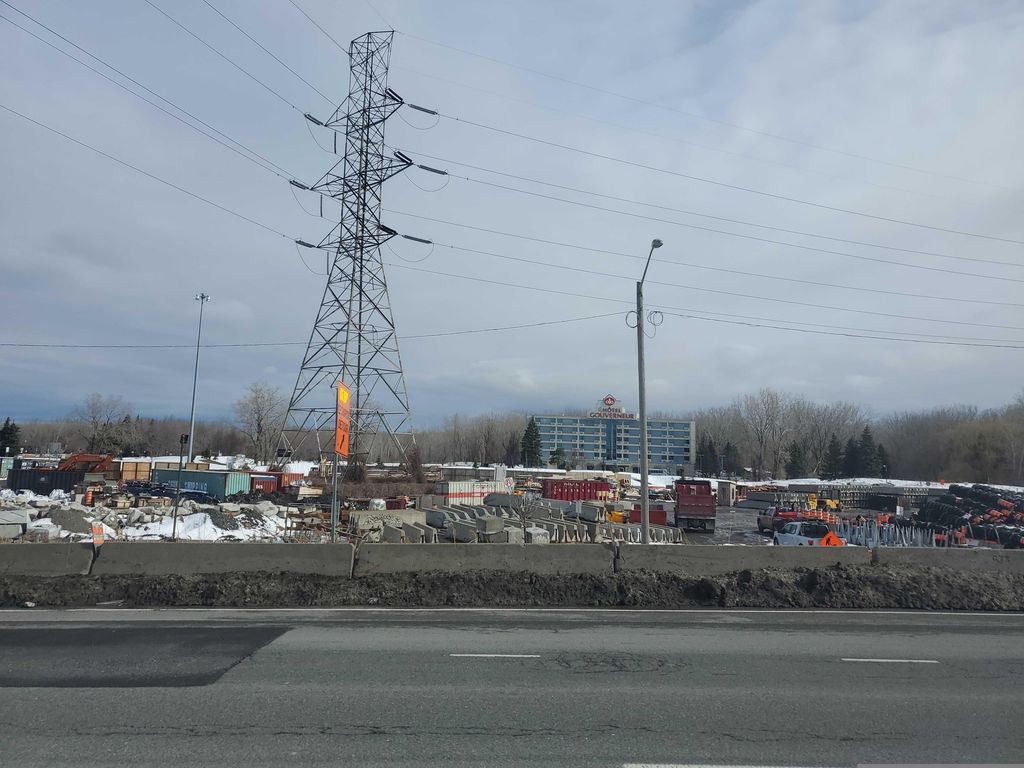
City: montreal